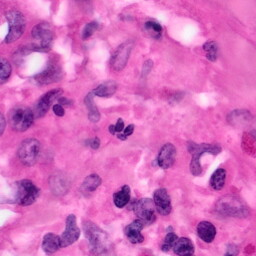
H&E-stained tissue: Pancreatic